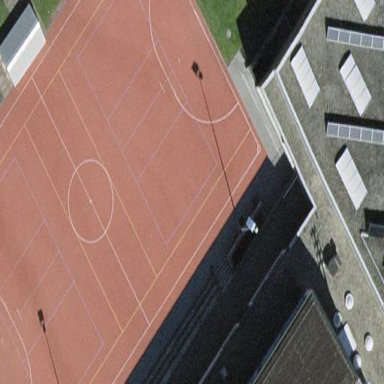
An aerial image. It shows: Tartan athletics pitch for leisure and sports activities.